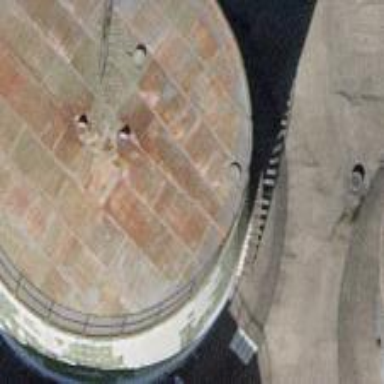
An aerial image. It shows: Industrial building housing storage tank.